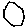
Label: hexagon